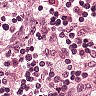
Metastatic tissue present: no